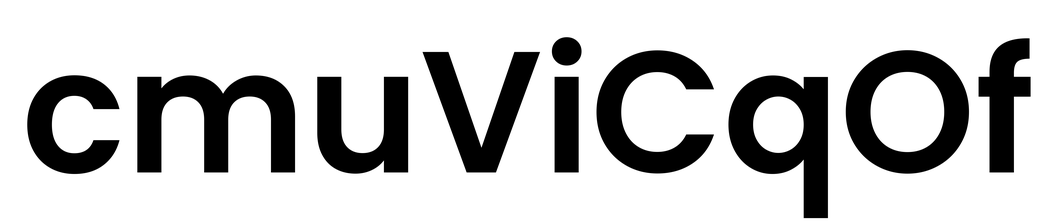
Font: Poppins-SemiBold